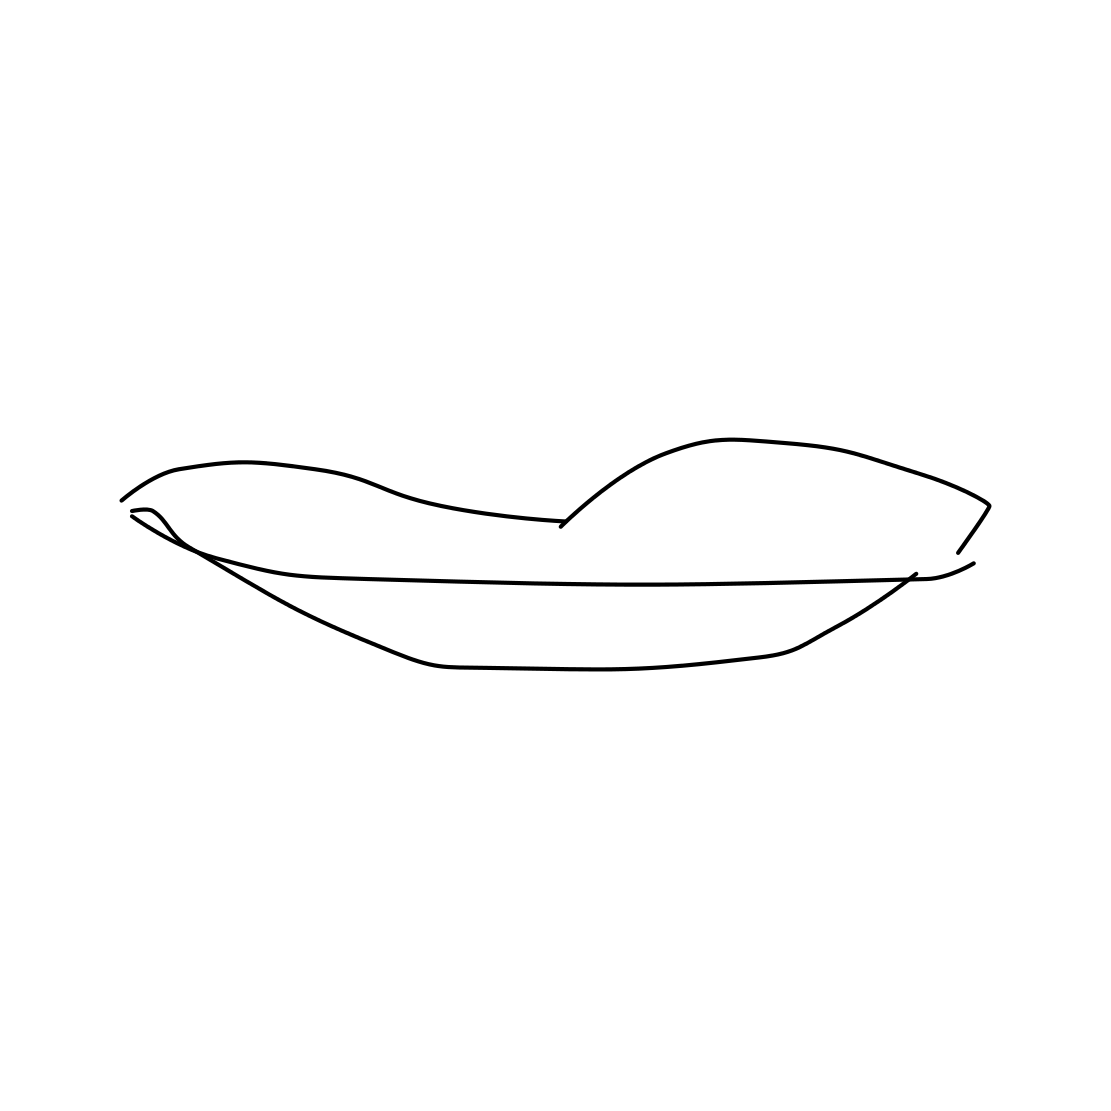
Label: mouth